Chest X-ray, AP view. Patient: 51 years old, sex F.
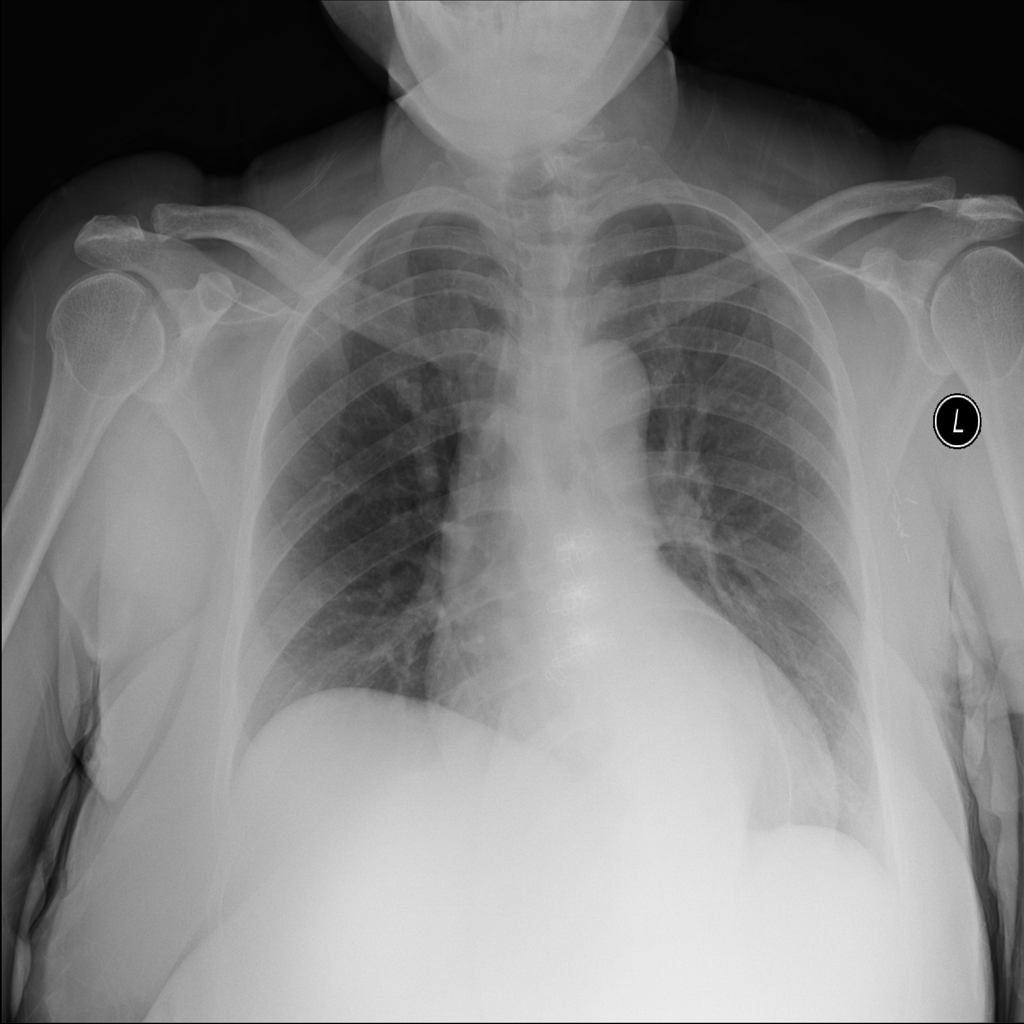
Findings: Effusion